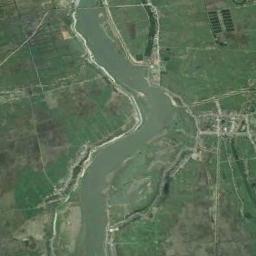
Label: river